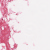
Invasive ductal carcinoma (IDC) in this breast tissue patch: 0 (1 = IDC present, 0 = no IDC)